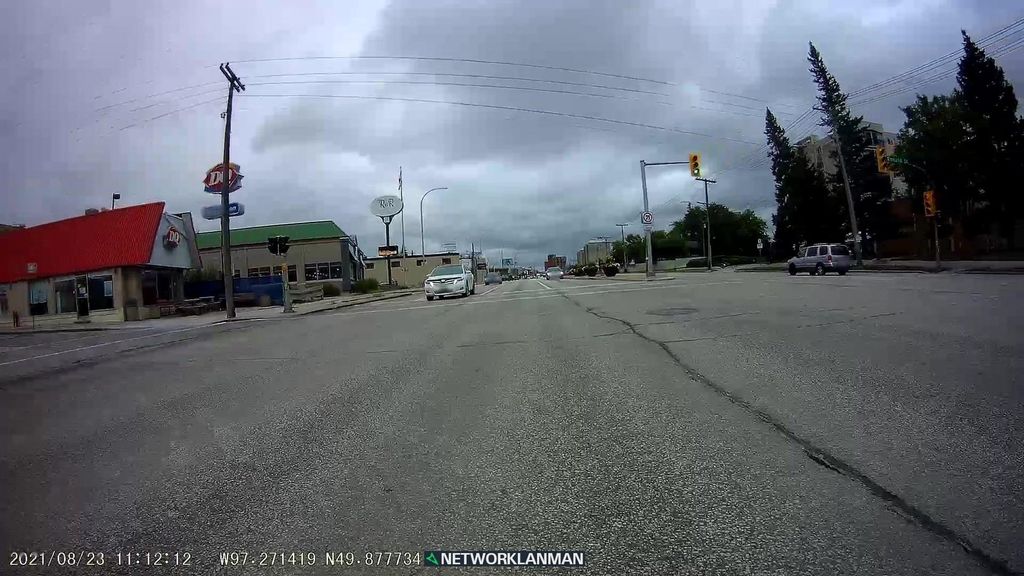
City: winnipeg